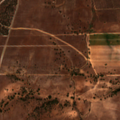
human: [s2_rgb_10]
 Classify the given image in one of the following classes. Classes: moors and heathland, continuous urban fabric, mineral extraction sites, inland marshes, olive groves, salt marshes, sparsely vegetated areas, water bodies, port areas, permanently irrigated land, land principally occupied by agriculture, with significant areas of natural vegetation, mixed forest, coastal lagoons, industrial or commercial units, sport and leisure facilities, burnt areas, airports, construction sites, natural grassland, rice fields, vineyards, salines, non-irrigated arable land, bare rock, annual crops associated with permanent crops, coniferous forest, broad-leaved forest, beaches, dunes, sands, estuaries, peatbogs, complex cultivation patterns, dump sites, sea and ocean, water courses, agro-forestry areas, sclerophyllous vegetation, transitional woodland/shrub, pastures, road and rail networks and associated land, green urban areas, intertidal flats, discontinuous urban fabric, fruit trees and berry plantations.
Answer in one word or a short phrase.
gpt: non-irrigated arable land, permanently irrigated land, olive groves, pastures, broad-leaved forest